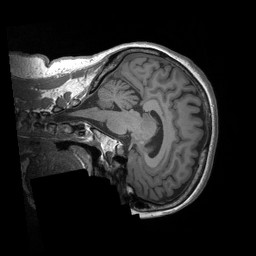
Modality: T1w
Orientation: sagittal
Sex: female
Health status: ill
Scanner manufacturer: siemens
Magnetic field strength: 3 T
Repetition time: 1.66 s
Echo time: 0.00254 s